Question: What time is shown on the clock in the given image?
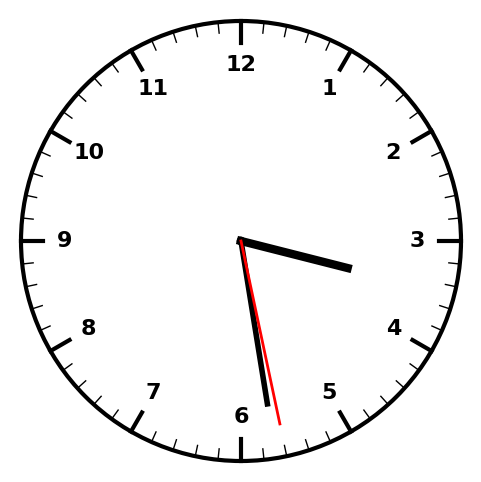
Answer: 03:28:28